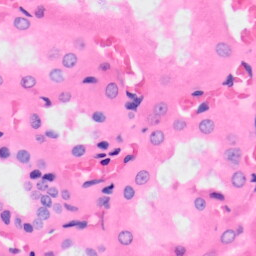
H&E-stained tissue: Kidney